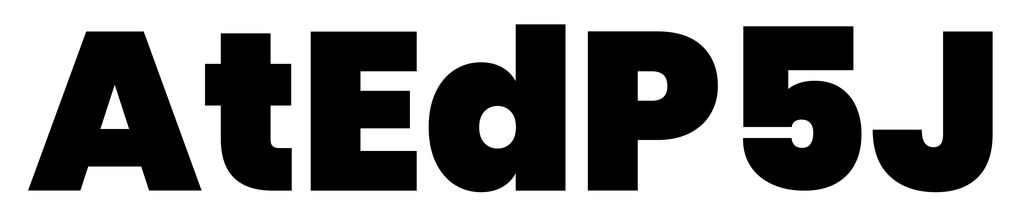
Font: Poppins-Black